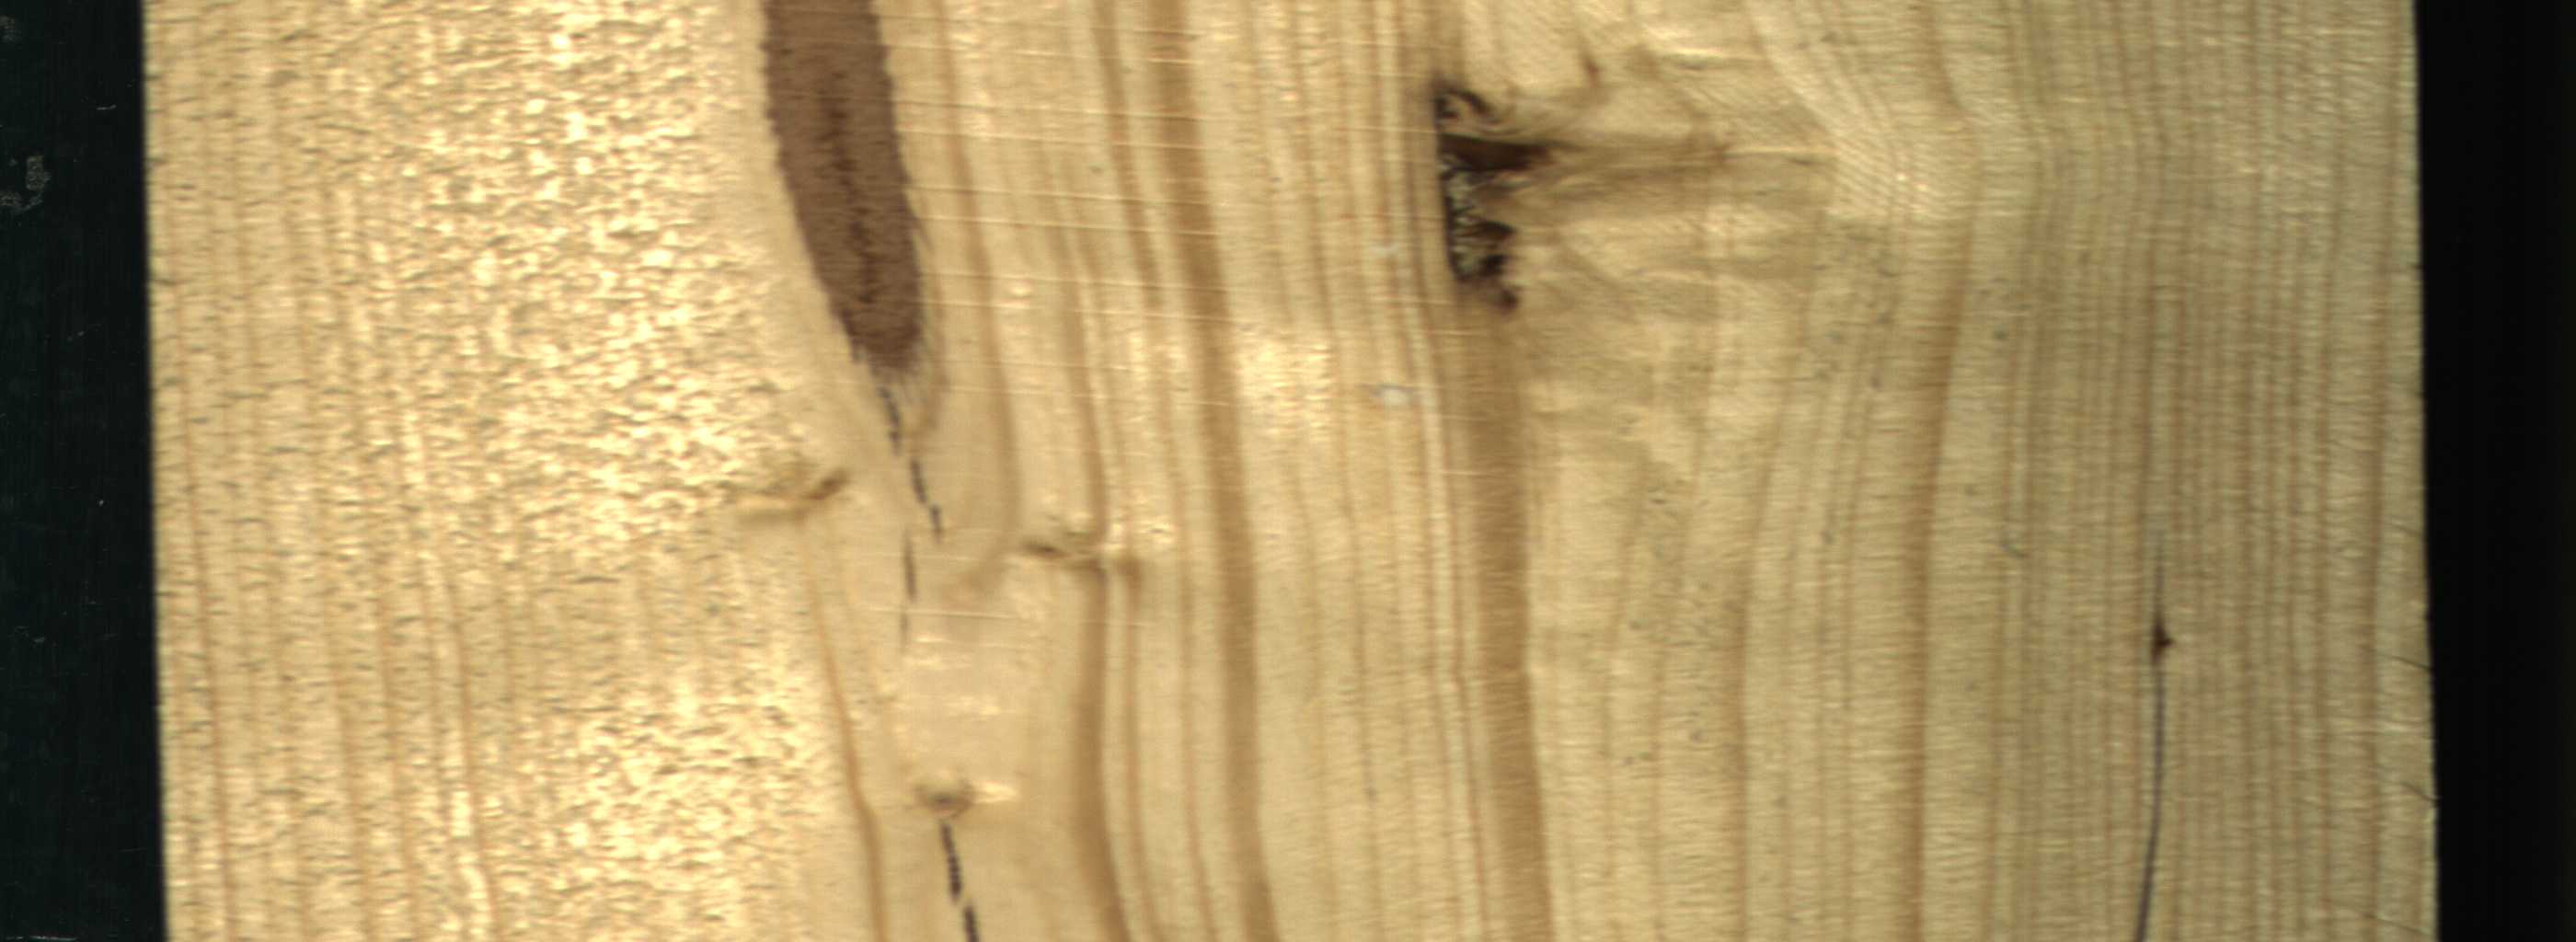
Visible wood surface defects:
Marrow
Quartzity
Crack
Crack
Crack
Crack
Crack
Dead_Knot
Live_Knot
Live_Knot